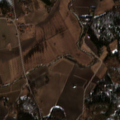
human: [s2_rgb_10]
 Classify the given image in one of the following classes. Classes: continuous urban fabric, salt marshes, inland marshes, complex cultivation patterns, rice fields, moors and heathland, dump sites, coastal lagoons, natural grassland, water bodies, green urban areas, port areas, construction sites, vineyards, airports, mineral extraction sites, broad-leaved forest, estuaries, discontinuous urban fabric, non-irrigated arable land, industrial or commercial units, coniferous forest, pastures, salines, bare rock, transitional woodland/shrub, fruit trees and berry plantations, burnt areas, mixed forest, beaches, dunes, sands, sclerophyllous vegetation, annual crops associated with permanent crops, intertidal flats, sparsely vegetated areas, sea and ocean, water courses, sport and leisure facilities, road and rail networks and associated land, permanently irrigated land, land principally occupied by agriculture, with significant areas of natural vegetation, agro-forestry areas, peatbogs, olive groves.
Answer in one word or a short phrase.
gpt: discontinuous urban fabric, non-irrigated arable land, land principally occupied by agriculture, with significant areas of natural vegetation, mixed forest